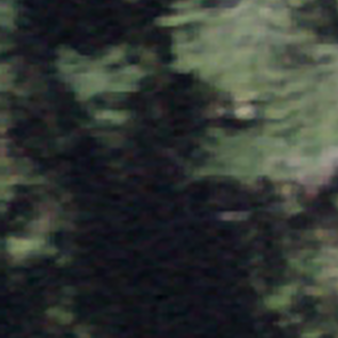
Label: other